Question: For the sake of less code, I am taking out code that is unrelevant to the problem, such as 'addActionListener();' etc.
My main class is 'public class TF2_Account_Chief'
I have my main 'Jframe f;' and its contents:
'''
private static JFrame f = new JFrame("TF2 Account C.H.I.E.F.");
private JLabel runnableTogetherLabel = new JLabel("How many idlers would you like to run at a time?");
private static JTextField runnableTogetherInput = new JTextField();
private JButton runButton = new JButton("Run!");
private JButton stopButton = new JButton("Stop!");
private JButton resetButton = new JButton("Reset!");
private JButton exitButton = new JButton("Exit!");
'''
and I set the properties of all the contents:
'''
public void launchFrame() {
f.setDefaultCloseOperation(JFrame.EXIT_ON_CLOSE);
f.pack();
f.setVisible(true);
f.add(runnableTogetherInput);
f.add(runnableTogetherLabel);
f.add(runButton);
f.add(stopButton);
f.add(resetButton);
f.add(exitButton);
f.setSize(625, 500);
runnableTogetherInput.setSize(35, 20);
runnableTogetherLabel.setSize(275, 25);
runButton.setSize(60, 25);
stopButton.setSize(65, 25);
resetButton.setSize(70, 25);
exitButton.setSize(60, 25);
f.setLocation(0, 0);
runnableTogetherInput.setLocation(285, 3);
runnableTogetherLabel.setLocation(5, 0);
runButton.setLocation(330, 0);
stopButton.setLocation(395, 0);
resetButton.setLocation(465, 0);
exitButton.setLocation(540, 0);
}
'''
then I have my 'main()' method:
'''
public static void main(String[] args) throws IOException {
TF2_Account_Chief gui = new TF2_Account_Chief();
gui.launchFrame();
Container contentPane = f.getContentPane();
contentPane.add(new TF2_Account_Chief());
}
'''
And then I have my second 'JFrame iF' which is not displaying the contents correctly:
'''
private void invalidInput() {
JFrame iF = new JFrame("Invalid Input!");
JLabel iL = new JLabel("The input you have entered is invalid!");
JButton iB = new JButton("Exit!");
Container contentPane2 = iF.getContentPane();
contentPane2.add(new TF2_Account_Chief());
iF.setDefaultCloseOperation(JFrame.DISPOSE_ON_CLOSE);
iF.pack();
iF.setVisible(true);
iF.add(iL);
iF.add(iB);
iF.setSize(500, 300);
iL.setSize(125, 25);
iB.setSize(60, 25);
iF.setLocation(0, 0);
iL.setLocation(0, 15);
iB.setLocation(0, 45);
}
'''
Now, 'JFrame iF' is launched when the 'invalidInput()' method is called, but you can't see that because that part of the code is unrelevant to the problem. What does matter is that the 'JFrame iF' is launched.
The new frame looks like this:
Any ideas on why the contents are not displaying properly?
(By improperly, I mean the 'JButton iB' takes up the whole frame and the frame is a light blue instead of the normal grey.)
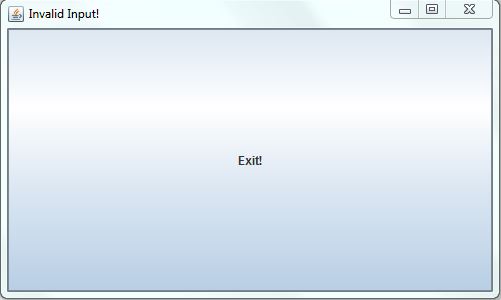
Answer: You are using absolute positions without using a 'null' layout, that's why you see a large button.
To see every component, you have to use
'''
iF.setLayout(null);
'''
it's not a good practice, I'd suggest you to learn <URL> and leave all the work to the layout manager